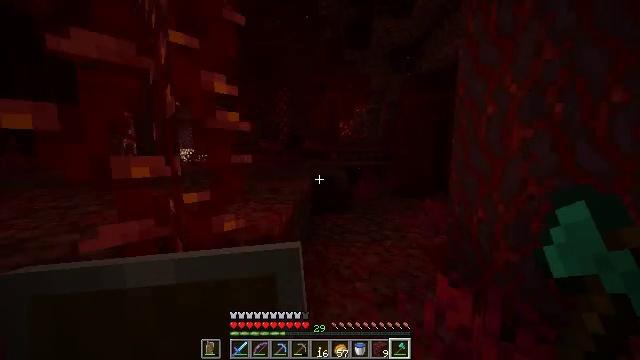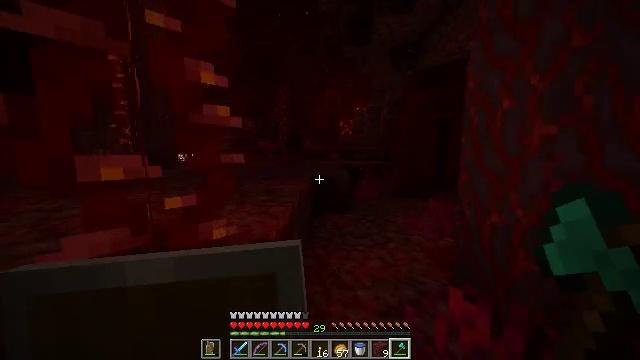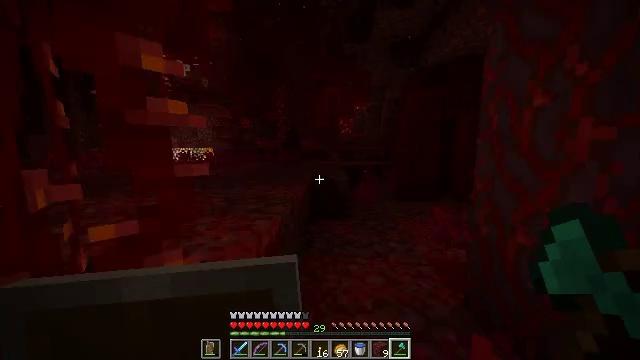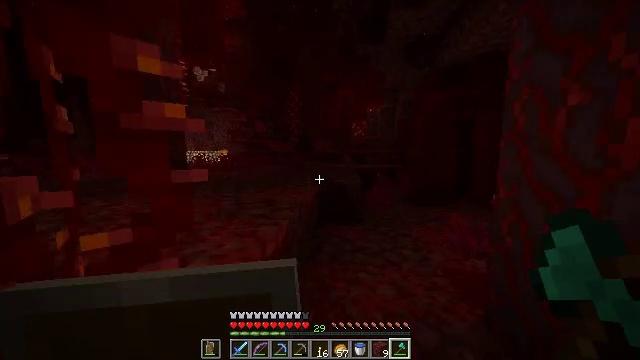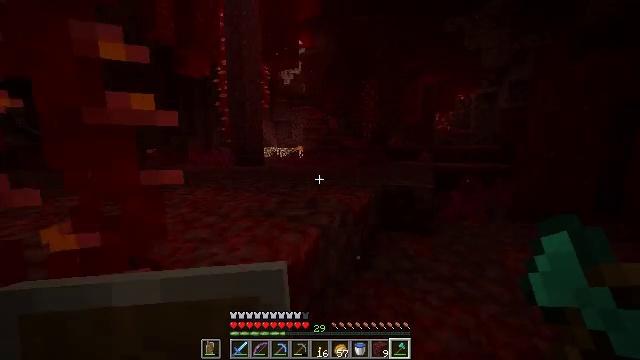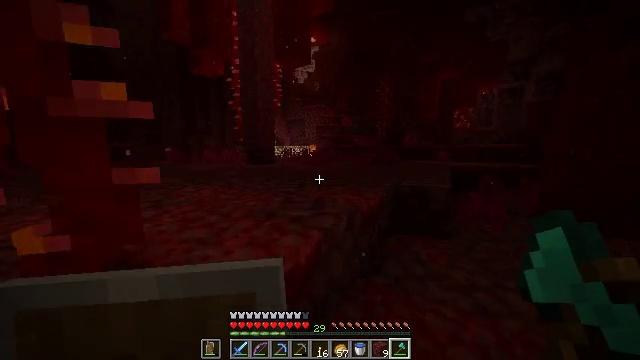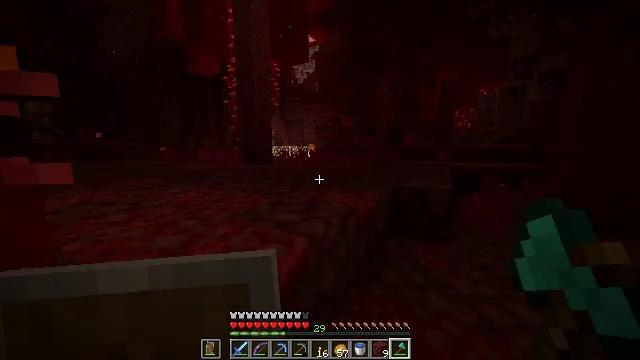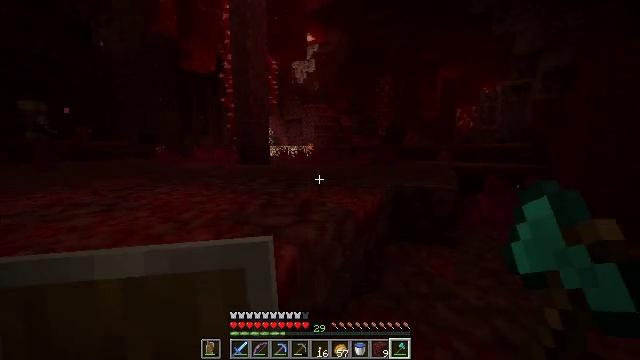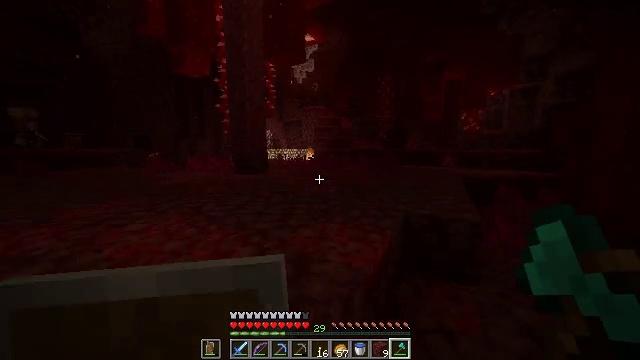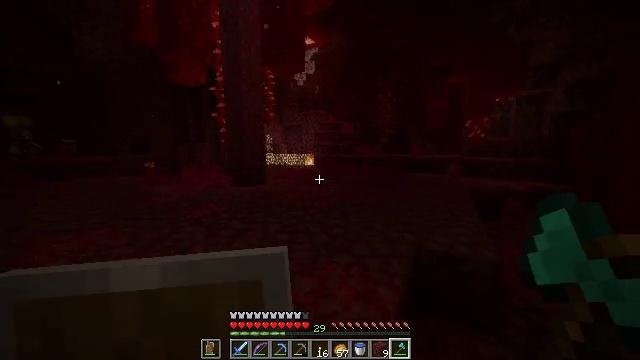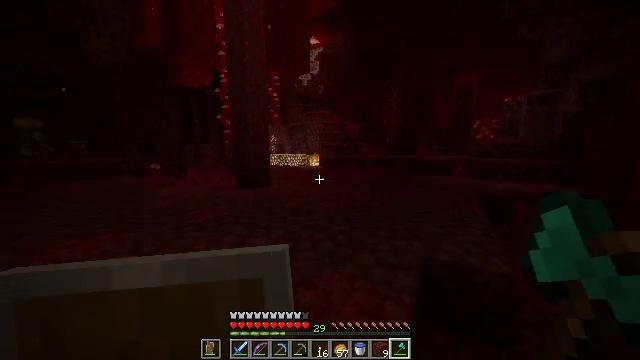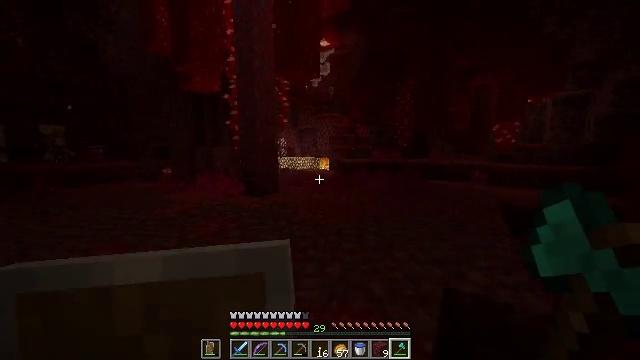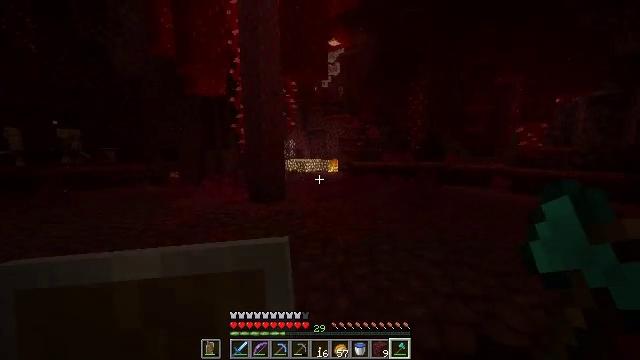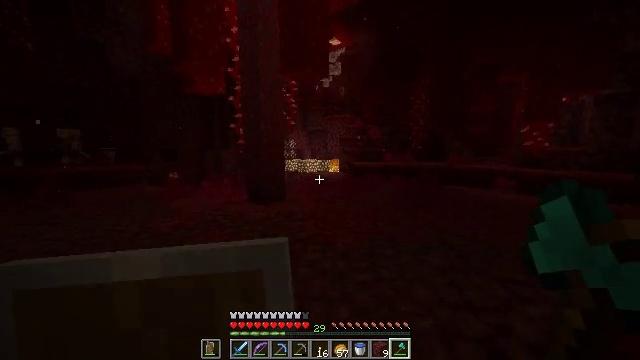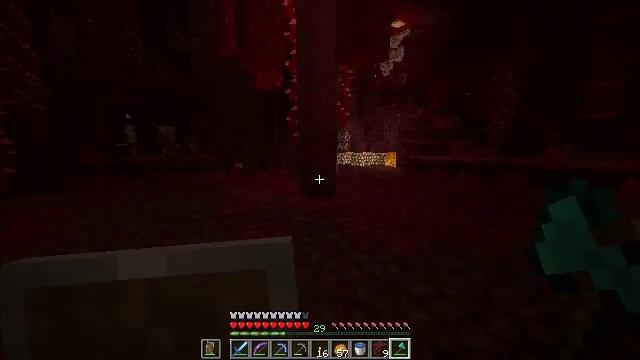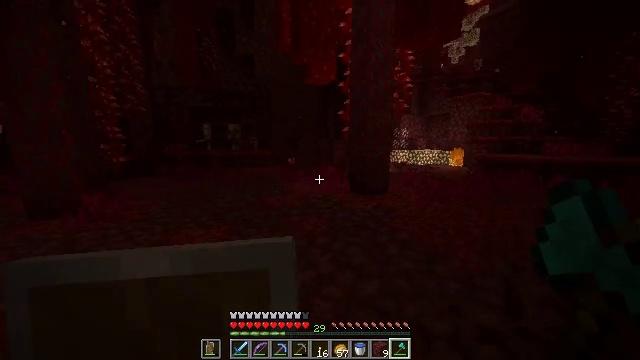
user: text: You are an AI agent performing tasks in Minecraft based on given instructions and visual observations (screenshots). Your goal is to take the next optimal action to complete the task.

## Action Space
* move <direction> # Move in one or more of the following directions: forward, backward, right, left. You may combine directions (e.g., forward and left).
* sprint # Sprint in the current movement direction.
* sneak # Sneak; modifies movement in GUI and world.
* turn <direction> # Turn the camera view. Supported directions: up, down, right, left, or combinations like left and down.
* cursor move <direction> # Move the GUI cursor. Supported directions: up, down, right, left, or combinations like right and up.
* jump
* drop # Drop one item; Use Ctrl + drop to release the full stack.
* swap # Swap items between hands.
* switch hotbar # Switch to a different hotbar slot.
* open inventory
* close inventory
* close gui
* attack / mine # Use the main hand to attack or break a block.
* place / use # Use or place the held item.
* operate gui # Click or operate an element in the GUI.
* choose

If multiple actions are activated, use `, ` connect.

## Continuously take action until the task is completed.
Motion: motion action
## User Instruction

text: Remove the fire source.
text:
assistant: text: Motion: move forward
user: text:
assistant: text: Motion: move forward and move right
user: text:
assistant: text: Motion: move forward and move right, turn left
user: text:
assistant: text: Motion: move forward and move right, turn left and down
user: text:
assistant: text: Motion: move forward, turn left
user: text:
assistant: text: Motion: move forward
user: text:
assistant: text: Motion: move forward
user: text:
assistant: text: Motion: move forward, jump
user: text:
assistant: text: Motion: move forward, jump
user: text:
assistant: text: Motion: move forward, turn left, jump
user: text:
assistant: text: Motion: move forward, turn left
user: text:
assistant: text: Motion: move forward, turn left
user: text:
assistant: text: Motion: move forward
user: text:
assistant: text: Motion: move forward, turn left and down
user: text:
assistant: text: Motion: move forward, turn left
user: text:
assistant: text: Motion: move forward, turn left and up
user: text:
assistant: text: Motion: move forward, turn left
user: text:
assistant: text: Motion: move forward
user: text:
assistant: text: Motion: move forward
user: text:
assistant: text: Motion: move forward
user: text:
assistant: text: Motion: move forward and move right, turn right and up
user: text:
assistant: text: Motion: move forward and move right, turn right and up
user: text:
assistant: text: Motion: move forward and move right, turn right and up
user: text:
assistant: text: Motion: move forward
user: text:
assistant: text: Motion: move forward, sprint
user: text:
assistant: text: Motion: move forward, sprint
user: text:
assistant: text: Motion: move forward, sprint
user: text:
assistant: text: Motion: move forward
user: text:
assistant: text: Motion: move forward
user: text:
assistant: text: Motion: move forward